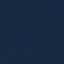
Label: SeaLake